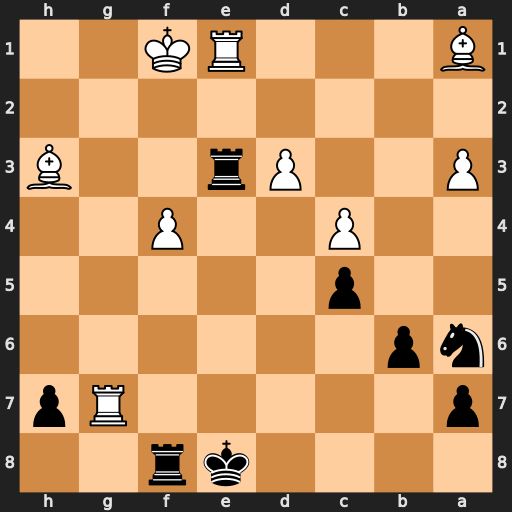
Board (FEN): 4kr2/p5Rp/np6/2p5/2P2P2/P2Pr2B/8/B3RK2
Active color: b
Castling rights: -
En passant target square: -
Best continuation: Rxf4+ Kg2 Rxe1